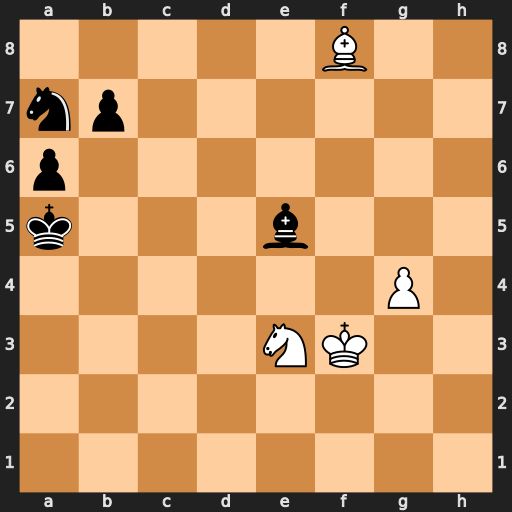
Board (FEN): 5B2/np6/p7/k3b3/6P1/4NK2/8/8
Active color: w
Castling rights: -
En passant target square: -
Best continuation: Nc4+ Ka4 Nxe5